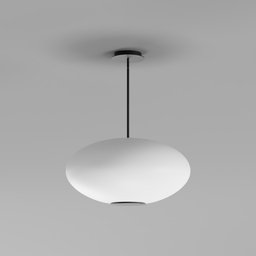
Label: lighting